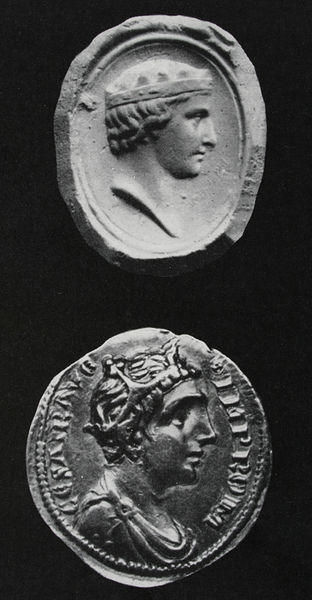
Titel: Goldaugustalis Kaiser Friedrichs II. (unten; darüber die sog. Raumersche Gemme)
Standort: Wien
Institution: Bundessammlung von Medaillen, moderen Münzen und Geldzeichen
Schlagwörter: kopf, mann, umhang, frau, grau, haar, mund, männer, nase, profil, schwarz, weiss, profile, gesicht, rahmen, silber, stein, stirnband, bildnis, portrait, porträt, auge, gewand, haare, brosche, krone, locken, rechts, oval, rund, keramik, ton, relief, schrift, zwei, haarband, rand, kaiser, könig, ernst, inschrift, büste, metall, foto, fotografie, spange, antike, geld, porträts, druck, schwarz weiss, text, herrscher, bildnisse, antik, toga, griechisch, könige, königin, siegel, gips, guss, tunika, abdruck, foro, römisch, prägung, münze, kronen, latein, abguss, umschrift, wert, münzen, fibel, gemme, brustbilder, habsburger, geprägt, medaillen, geldstück, e, perlendekor, zqei